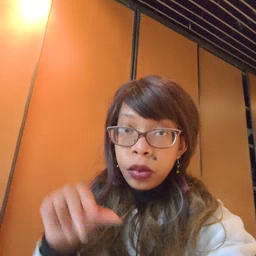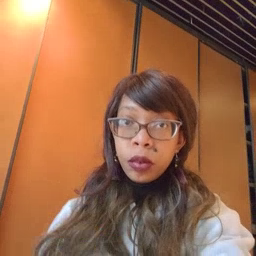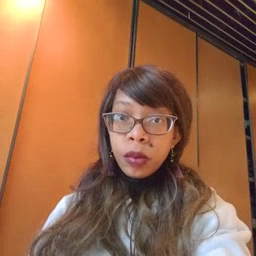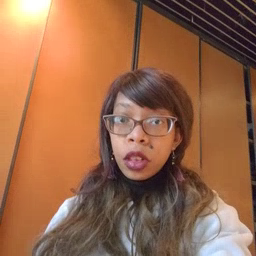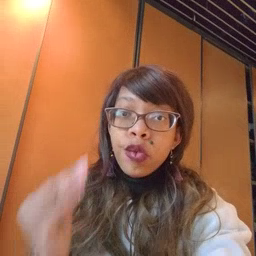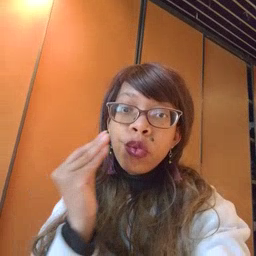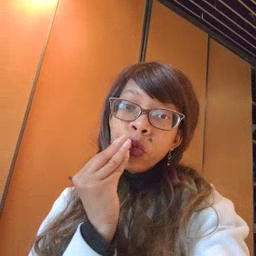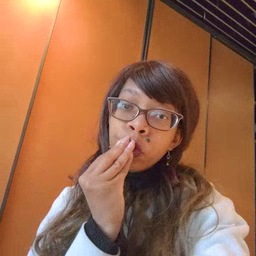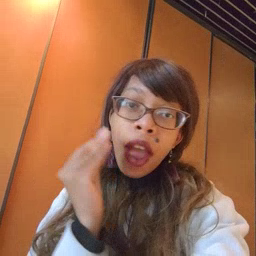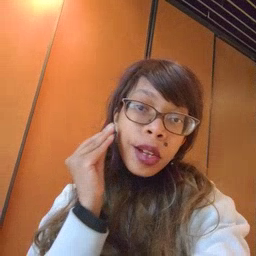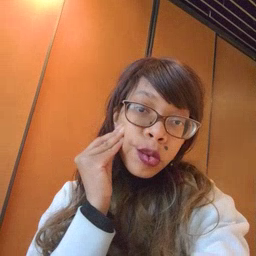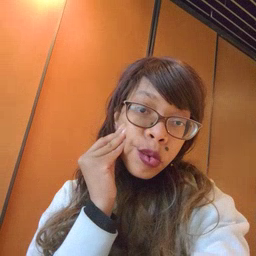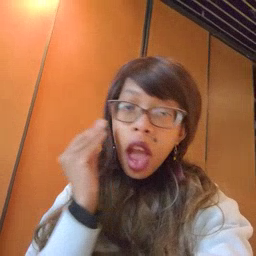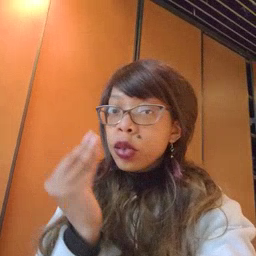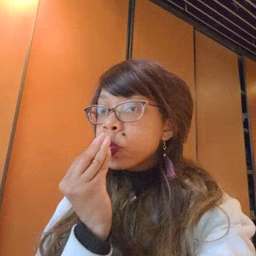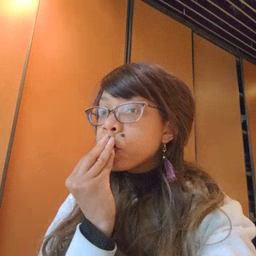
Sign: kiss